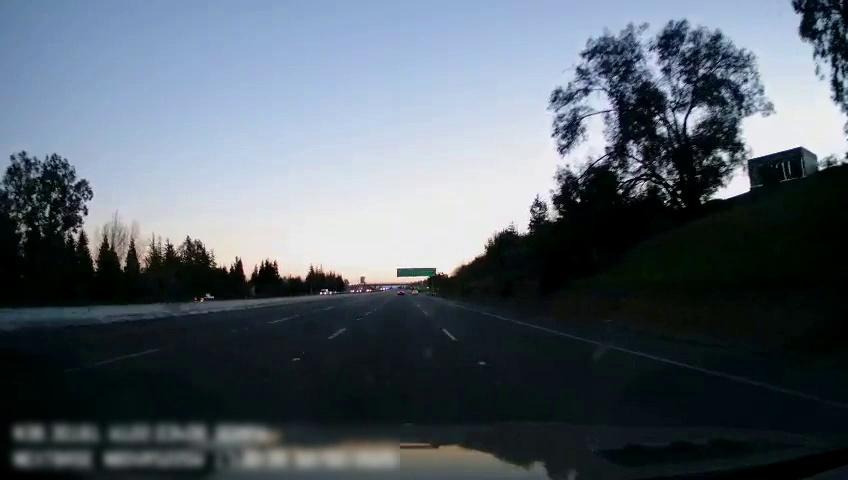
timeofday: Day
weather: Sunny
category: Drivable Space
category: Vehicles | Truck
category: Lanes | Current Lane
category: Lanes | Current Lane
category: Lanes | Alternate Lane
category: Lanes | Alternate Lane
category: Traffic | Signs